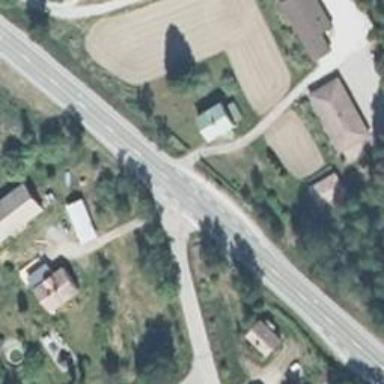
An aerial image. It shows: Asphalt road designated as trunk highway.